Question: I am using custom RadioButton, where i need to make clickable only on the image visible area.
As you can see in the image below , where I need to make clickable only on the image portion ie White and Green portion only, the black area will remain transparent and non clickable.

Thanks ,
Any help will really be appreciated.
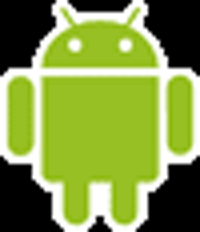
Answer: I think the easiest way to detect whether 'visible' content of the image was clicked, is to hook up an OnTouchListener, get the touch coordinates and subsequently get the color for those coordinates using <URL> will be invalid, everything else will mean the actual content was tapped.